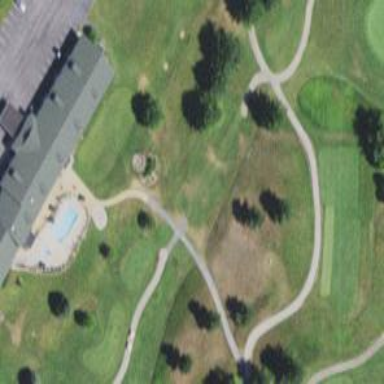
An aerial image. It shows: Pathway for golfing.